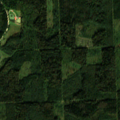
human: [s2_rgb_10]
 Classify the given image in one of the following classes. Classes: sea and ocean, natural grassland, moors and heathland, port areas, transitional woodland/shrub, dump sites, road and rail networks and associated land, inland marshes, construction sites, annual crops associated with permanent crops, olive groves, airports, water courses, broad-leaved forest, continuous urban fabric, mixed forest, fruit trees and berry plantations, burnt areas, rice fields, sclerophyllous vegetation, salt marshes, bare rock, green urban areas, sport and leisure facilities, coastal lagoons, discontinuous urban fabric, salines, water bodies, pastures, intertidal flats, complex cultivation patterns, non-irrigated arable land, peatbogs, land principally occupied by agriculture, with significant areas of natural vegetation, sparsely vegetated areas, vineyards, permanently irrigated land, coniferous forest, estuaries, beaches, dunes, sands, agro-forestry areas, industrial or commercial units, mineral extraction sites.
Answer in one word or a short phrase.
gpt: complex cultivation patterns, coniferous forest, mixed forest, transitional woodland/shrub